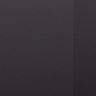
Metastatic tissue present: no